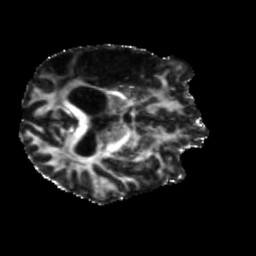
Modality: FA
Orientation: axial
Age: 47
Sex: male
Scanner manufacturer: siemens
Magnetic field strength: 3 T
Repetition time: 5.25 s
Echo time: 0.08 s